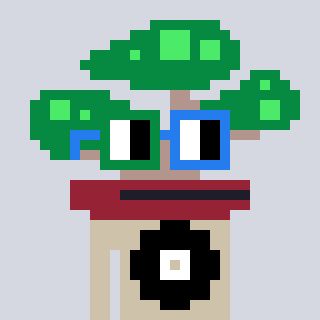
a pixel art character with square green and blue glasses, a bonsai-shaped head and a bege-colored body on a cool background